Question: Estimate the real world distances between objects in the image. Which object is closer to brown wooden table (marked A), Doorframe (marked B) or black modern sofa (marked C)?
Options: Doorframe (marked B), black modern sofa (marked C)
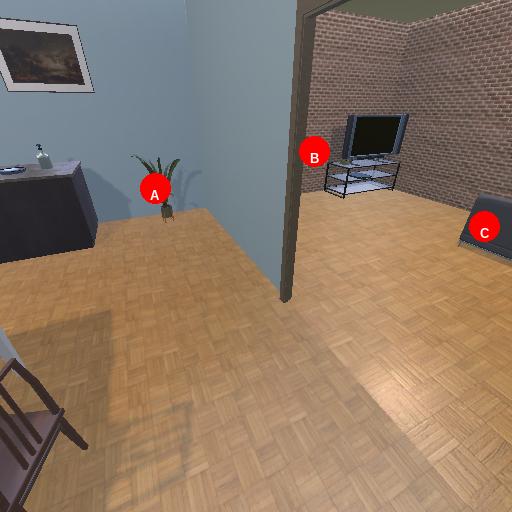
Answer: Doorframe (marked B)